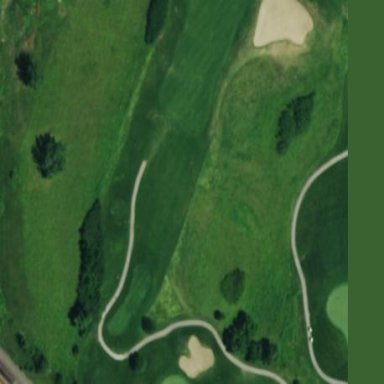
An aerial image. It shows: Golf rough area.